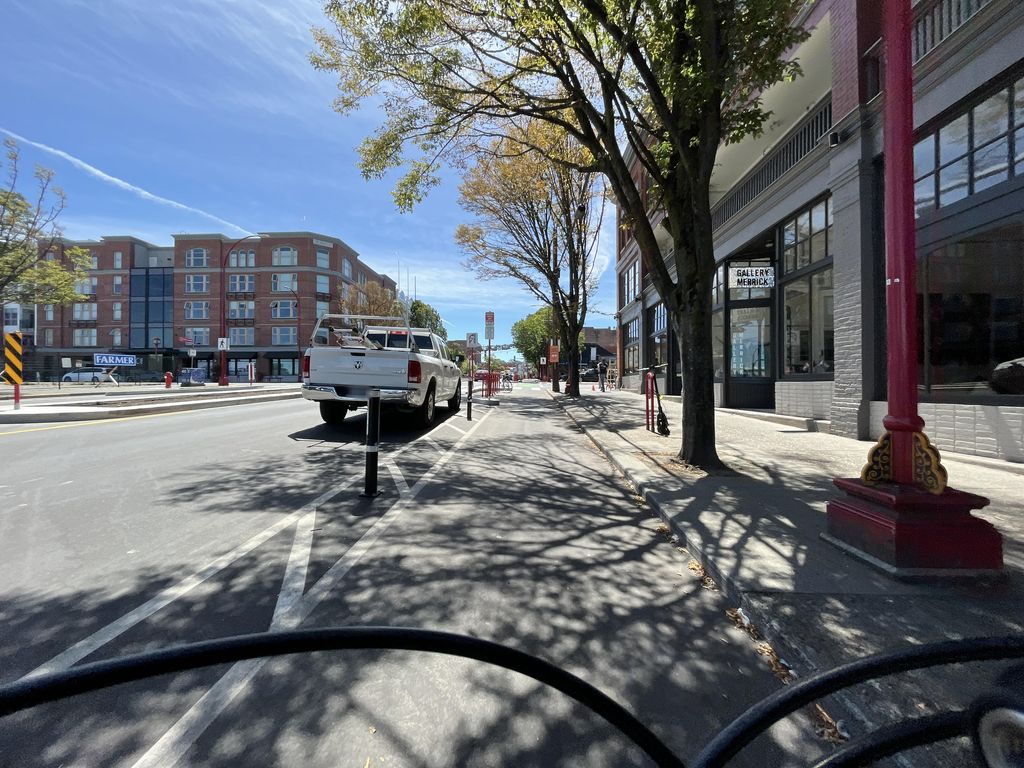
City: victoria